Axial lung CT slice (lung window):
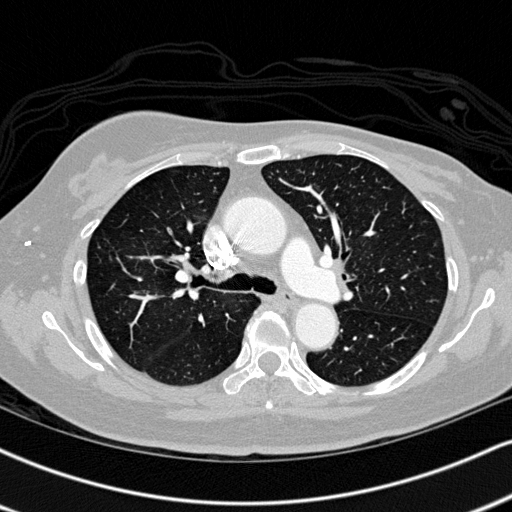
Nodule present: no